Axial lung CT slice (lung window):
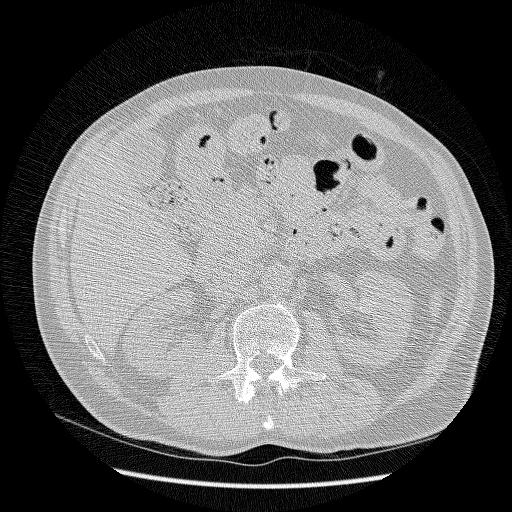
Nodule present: no